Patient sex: M
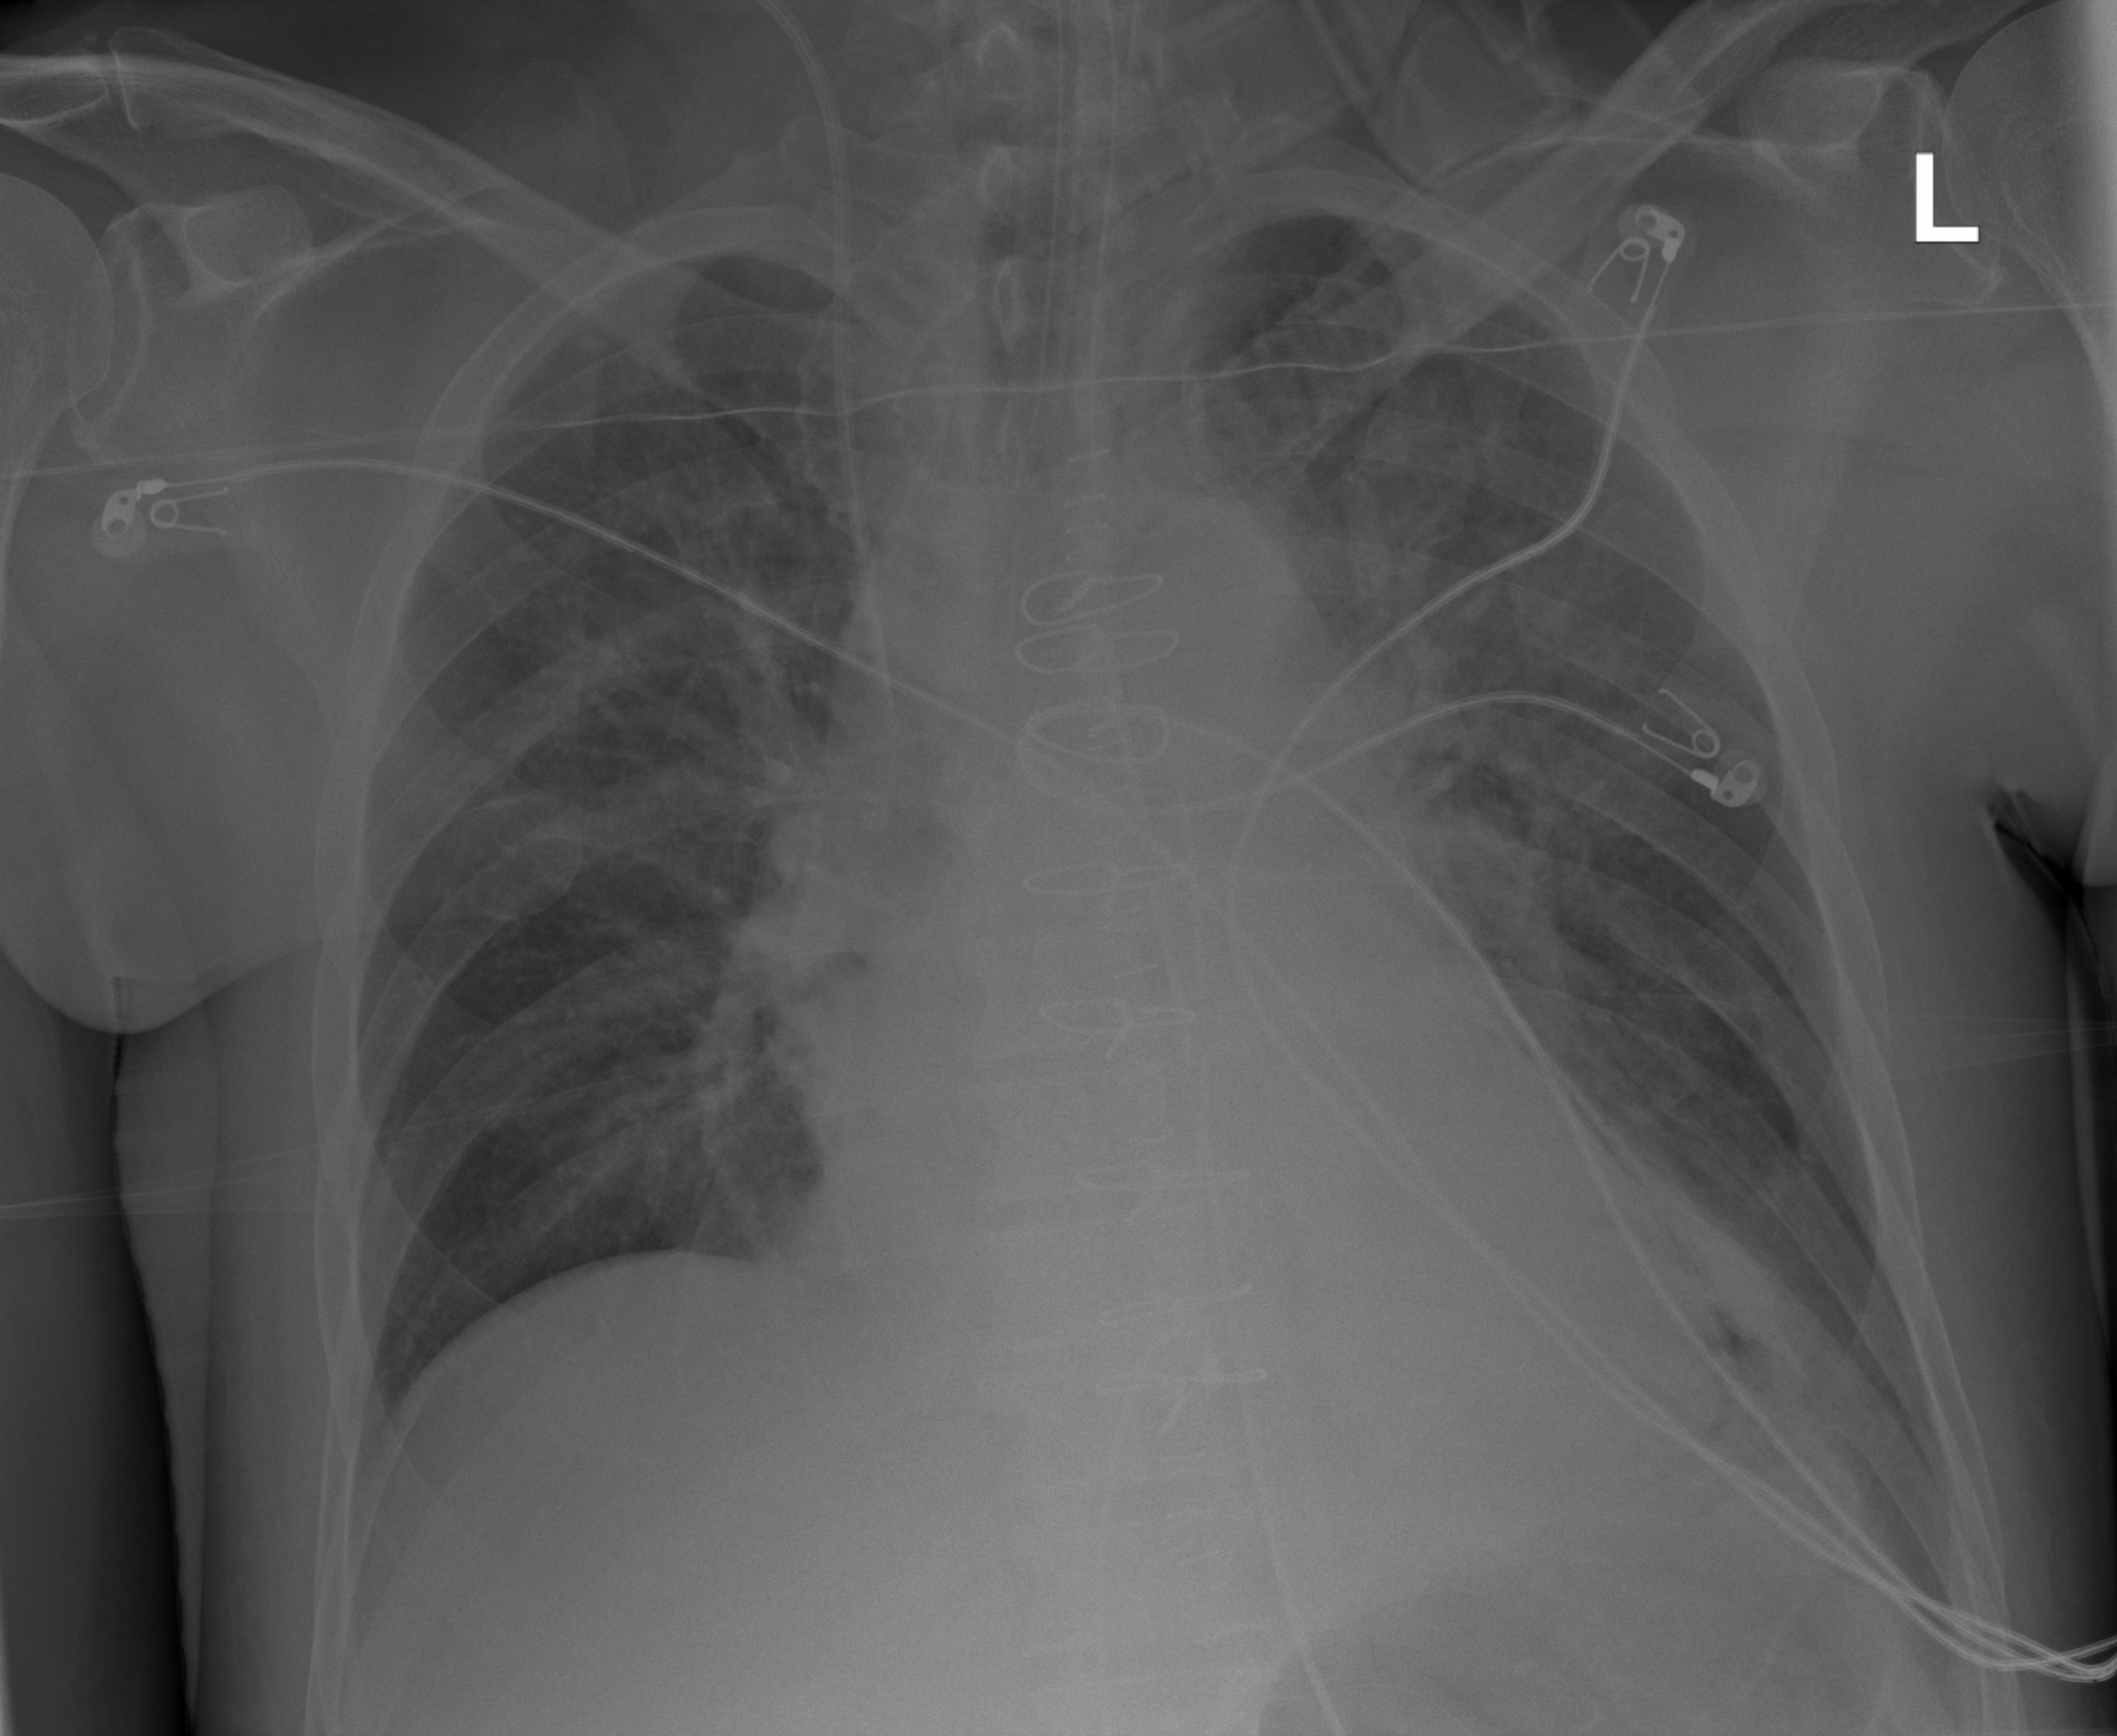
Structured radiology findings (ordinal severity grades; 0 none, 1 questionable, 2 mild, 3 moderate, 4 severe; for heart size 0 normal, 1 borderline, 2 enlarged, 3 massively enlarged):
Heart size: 2
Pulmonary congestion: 1
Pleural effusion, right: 0
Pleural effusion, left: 0
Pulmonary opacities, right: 0
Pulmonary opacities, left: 0
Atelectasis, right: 0
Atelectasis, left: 2